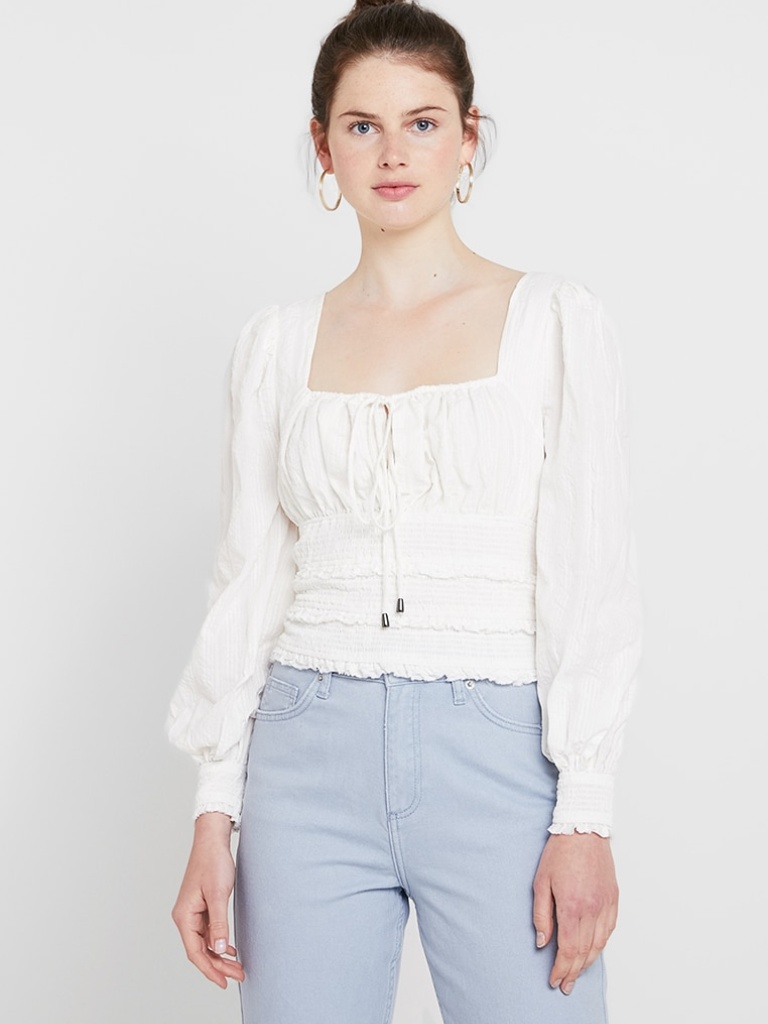
cotton tight a long-sleeved with the sleeves down hip length Fully Tucked in square blouse